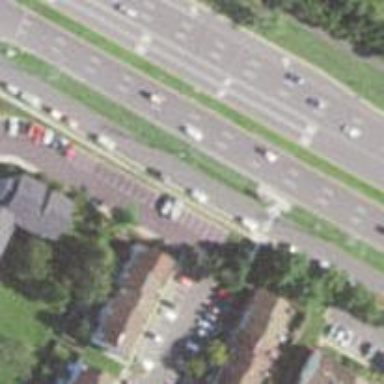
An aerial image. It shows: This image shows trunk highway that functions as expressway.